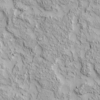
Label: not_dusty